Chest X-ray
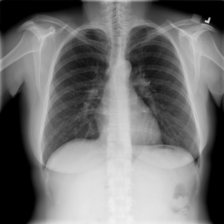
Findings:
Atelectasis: negative
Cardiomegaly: negative
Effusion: negative
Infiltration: negative
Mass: negative
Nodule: positive
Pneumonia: negative
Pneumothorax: negative
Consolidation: negative
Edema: negative
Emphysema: negative
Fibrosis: negative
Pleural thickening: negative
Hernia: negative